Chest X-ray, PA view. Patient: 54 years old, sex F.
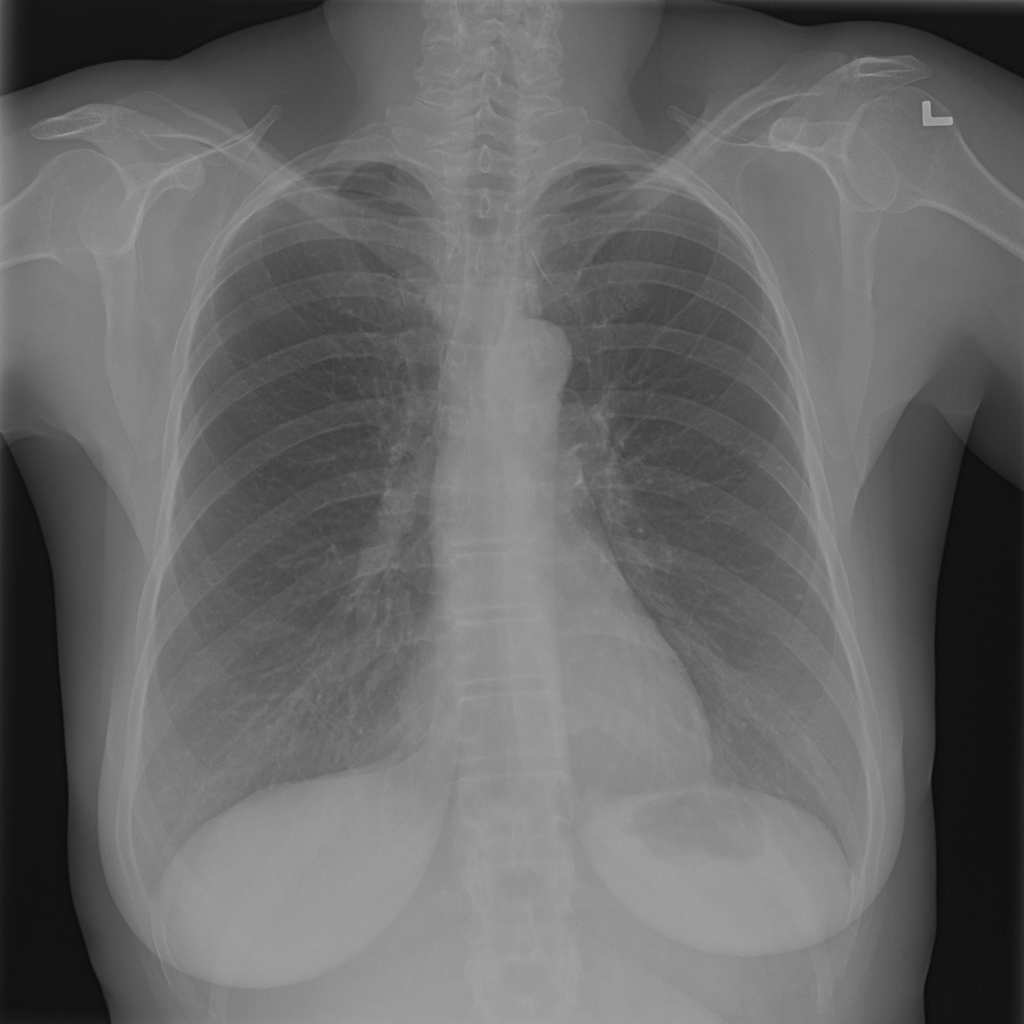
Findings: No Finding